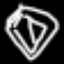
Label: diamond